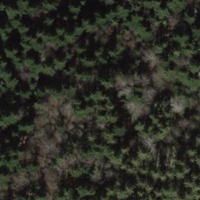
EUNIS habitat code: 43
Species observed at this site:
Oxalis acetosella